Question:
I am trying to get a result similar to above but I am having difficulties getting the layout to reflect it. So far I have managed to get the buttons to sit at the top fine but as soon as I want to move them to the bottom I can either only get them to be overlay or just completely disappear.
I'm sure it's a pretty simple layout but I can't for the life of me get it.
The main view is a MapView, I want the mapview to give the buttons some space and basically just have the app background at the back of it.
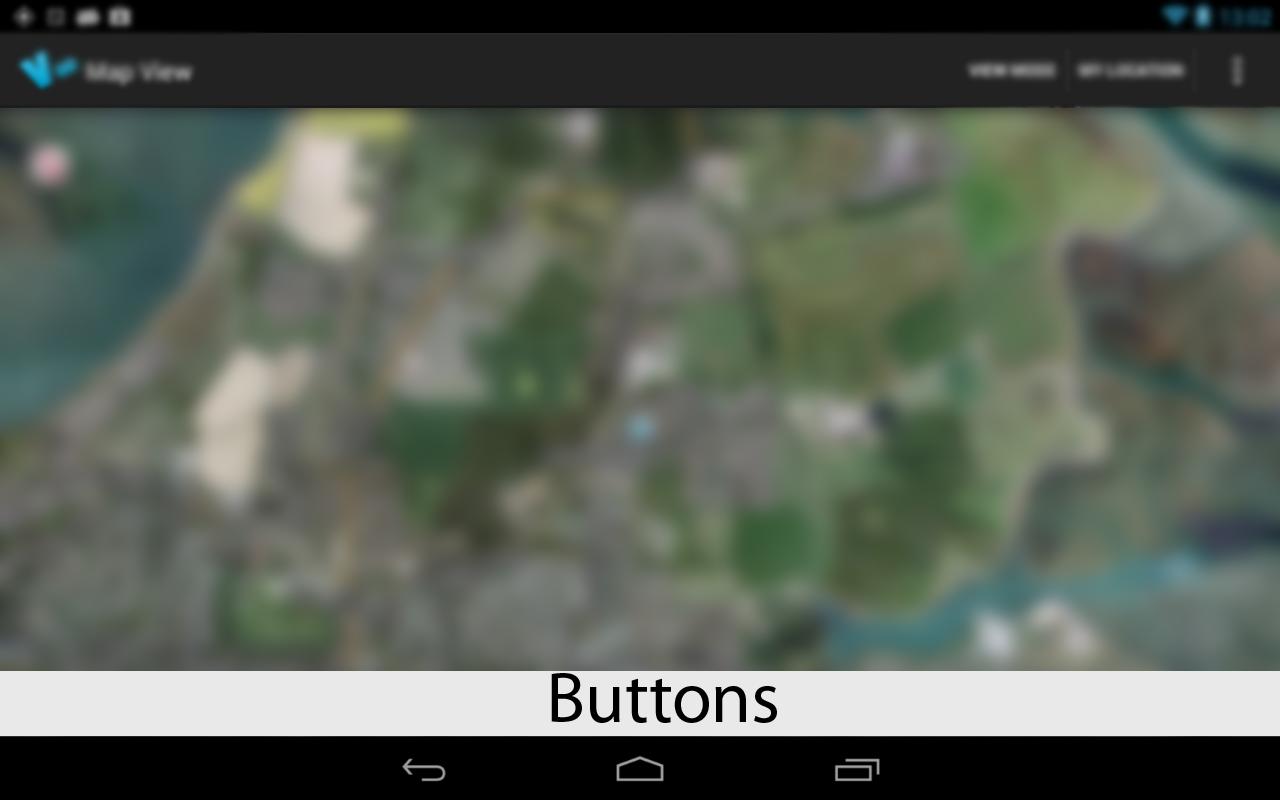
Answer: i think you have to use RelativeLayout instead of a Linearlayout.. not sure but will help you.
'''
>
<RelativeLayout
android:layout_width="wrap_content"
android:layout_height="50dp"
android:layout_alignParentTop="true"
android:layout_centerHorizontal="true"
android:id="@+id/header"
android:background="@drawable/header"
>
<ImageView
android:id="@+id/back"
android:layout_width="77dp"
android:layout_height="wrap_content"
android:layout_alignParentLeft="true"
android:layout_centerVertical="true"
android:layout_marginBottom="8dp"
android:layout_marginTop="8dp"
android:src="@drawable/back_txt" />
<ImageView
android:id="@+id/gps"
android:layout_width="80dp"
android:layout_height="wrap_content"
android:layout_alignParentRight="true"
android:layout_centerVertical="true"
android:layout_marginBottom="10dp"
android:layout_marginTop="10dp"
android:src="@drawable/gps_btn_03" />
</RelativeLayout>
<com.google.android.maps.MapView
android:id="@+id/mapview"
android:layout_width="fill_parent"
android:layout_height="fill_parent"
android:layout_below="@+id/header"
android:apiKey="0SQlVa3Jk1kXyql-9Bsl0kIIgN7FKV3JnG27YTA"
android:clickable="true" />
<TextView
android:id="@+id/sandho"
android:layout_width="wrap_content"
android:layout_height="wrap_content"
android:layout_alignParentBottom="true"
android:layout_centerHorizontal="true"
android:layout_marginBottom="60dp"
android:text=""
android:textAppearance="?android:attr/textAppearanceSmall" />
<ImageView
android:id="@+id/selectedlocation"
android:layout_width="250dp"
android:layout_height="wrap_content"
android:layout_alignBottom="@+id/sandho"
android:layout_centerHorizontal="true"
android:src="@drawable/selectedlocation" />
<ImageView
android:id="@+id/alllocation"
android:layout_width="250dp"
android:layout_height="wrap_content"
android:layout_alignBottom="@+id/img"
android:layout_centerHorizontal="true"
android:src="@drawable/alllocation"
android:visibility="gone"
/>
<LinearLayout
android:id="@+id/layout_all"
android:layout_width="125dp"
android:layout_height="50dp"
android:layout_alignBottom="@+id/img"
android:layout_toRightOf="@+id/img" >
</LinearLayout>
<LinearLayout
android:id="@+id/layout_selected"
android:layout_width="125dp"
android:layout_height="50dp"
android:layout_alignBottom="@+id/img"
android:layout_toLeftOf="@+id/img" >
</LinearLayout>
<RelativeLayout
android:id="@+id/mapnlist"
android:layout_width="fill_parent"
android:layout_height="47dp"
android:layout_below="@+id/header"
android:layout_centerHorizontal="true"
android:background="#CCCCCCCC"
>
<ImageView
android:id="@+id/mapandlist"
android:layout_width="wrap_content"
android:layout_height="35dp"
android:layout_centerHorizontal="true"
android:layout_centerVertical="true"
android:src="@drawable/mapnlist" />
<TextView
android:id="@+id/smtext"
android:layout_width="wrap_content"
android:layout_height="wrap_content"
android:layout_centerHorizontal="true"
android:layout_centerVertical="true"
android:text=""
android:textAppearance="?android:attr/textAppearanceSmall" />
<LinearLayout
android:id="@+id/layout_left"
android:layout_width="60dp"
android:layout_height="35dp"
android:layout_centerVertical="true"
android:layout_toRightOf="@+id/smtext" >
</LinearLayout>
<LinearLayout
android:id="@+id/layout_right"
android:layout_width="60dp"
android:layout_height="35dp"
android:layout_centerVertical="true"
android:layout_toLeftOf="@+id/smtext" >
</LinearLayout>
</RelativeLayout>
'''